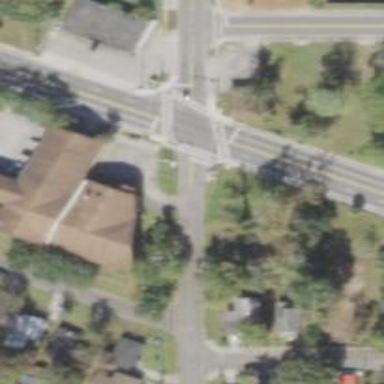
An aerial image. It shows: Marked crossing on footway.